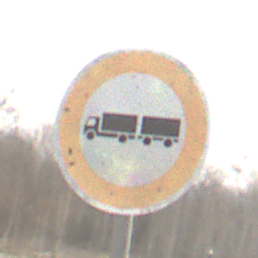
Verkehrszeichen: VerbotLastkraftwagenMitAnhaenger
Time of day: MorningAfternoon
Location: Outdoor (Nature)
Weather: PartlyCloudy
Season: Winter
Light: Natural